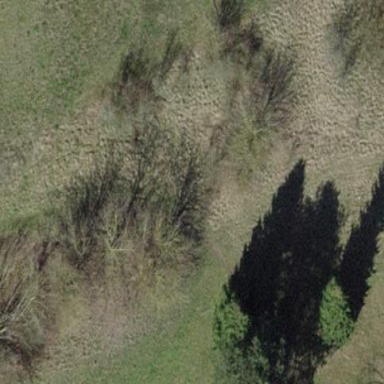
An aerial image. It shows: Mixed leaf-type forest area.